Field crop: maize
Growth stage: 2
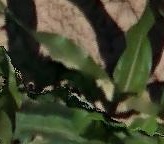
Species: maize